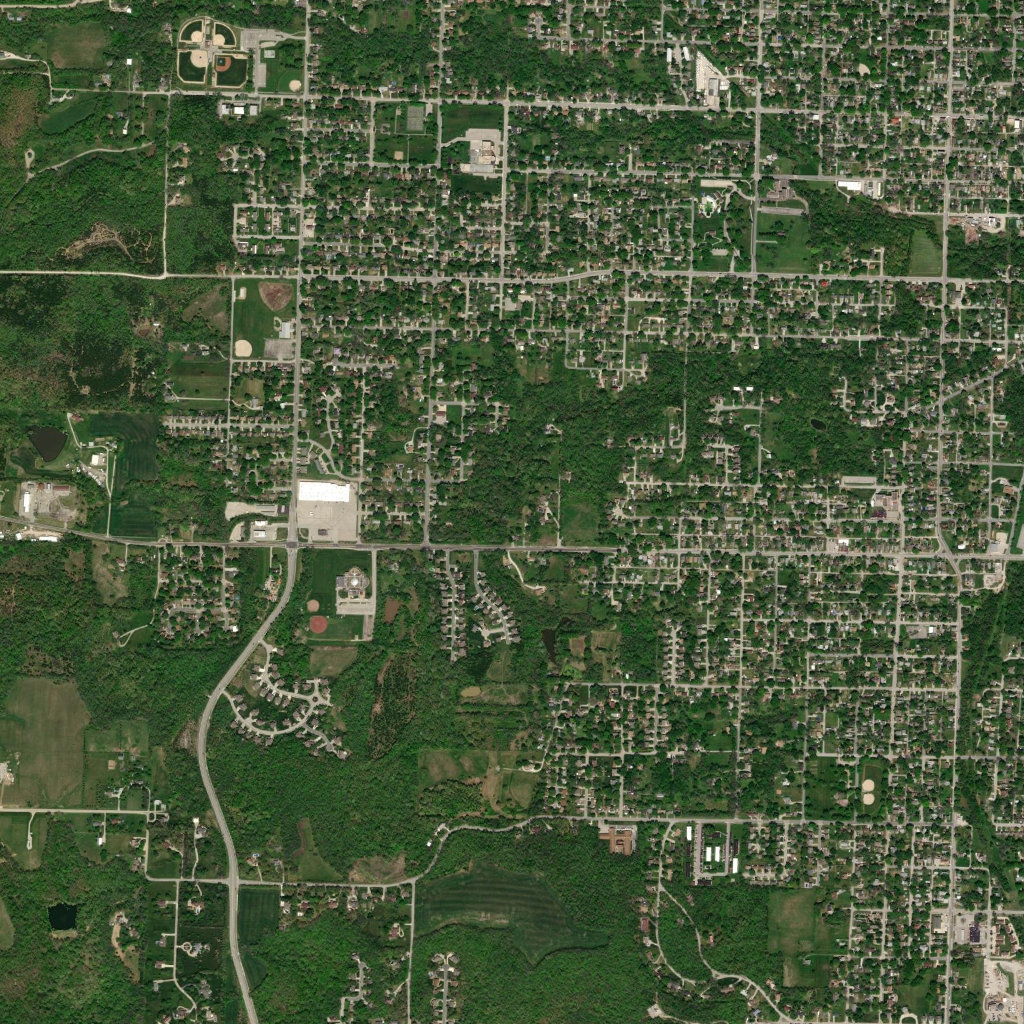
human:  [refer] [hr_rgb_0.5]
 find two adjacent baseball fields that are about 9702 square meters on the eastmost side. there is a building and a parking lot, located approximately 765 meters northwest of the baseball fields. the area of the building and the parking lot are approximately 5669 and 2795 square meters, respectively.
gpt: <box>[[84, 74, 86, 79, 0]]</box>

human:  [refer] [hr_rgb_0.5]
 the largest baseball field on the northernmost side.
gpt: <box>[[20, 5, 24, 8, 0]]</box>